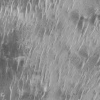
Atmospheric dust classification: not_dusty